Question: I want to achieve a (upright) seekbar to control volume. Currently it shows as a horizontal one. This image below is similar to the layout which I want to achieve.
After clicking the sound button, the seekbar to control volume should be open up when I click on sound icon.

Can anyone help me out with this problem?
Below is the code:
'''
<?xml version="1.0" encoding="utf-8"?>
<RelativeLayout xmlns:android="http://schemas.android.com/apk/res/android"
xmlns:app="http://schemas.android.com/apk/res-auto"
android:orientation="vertical"
android:layout_width="match_parent"
android:layout_height="match_parent"
android:isScrollContainer="true"
android:id="@+id/r1">
<android.support.v7.widget.Toolbar
xmlns:android="http://schemas.android.com/apk/res/android"
android:layout_width="fill_parent" android:layout_height="wrap_content"
android:background="#38538e"
android:id="@+id/toolBar"
android:fitsSystemWindows="true"
android:theme="@style/ThemeOverlay.AppCompat.Dark"
android:layout_alignBottom="@+id/horizontalScrollView"
android:layout_marginLeft="45dp"
android:layout_marginTop="7dp"
android:layout_alignParentRight="true"
android:layout_alignParentEnd="true">
</android.support.v7.widget.Toolbar>
<LinearLayout
android:layout_width="wrap_content" android:layout_height="wrap_content"
android:layout_alignBottom="@+id/toolbartitle"
android:layout_toLeftOf="@+id/toolbartitle"
android:layout_toStartOf="@+id/toolbartitle"
android:id="@+id/linearLayout3"
android:orientation="horizontal"></LinearLayout>
<HorizontalScrollView
android:layout_width="match_parent" android:layout_height="wrap_content"
android:id="@+id/horizontalScrollView"
android:fillViewport="false"
android:background="#ffffff"
android:layout_alignParentTop="true"
android:layout_alignParentLeft="true"
android:layout_alignParentStart="true"
android:scrollbars="none"
android:scrollbarAlwaysDrawHorizontalTrack="true"
android:contextClickable="false"
android:focusable="false"
android:layout_marginTop="80dp">
<RelativeLayout
android:layout_width="match_parent" android:layout_height="wrap_content"
android:background="#ffffff"
android:layout_alignTop="@+id/horizontalScrollView"
android:layout_alignParentLeft="true"
android:layout_alignParentStart="true">
<RelativeLayout
android:layout_width="match_parent" android:layout_height="wrap_content"
android:id="@+id/miniscrollRelative"
android:layout_alignParentTop="true"
android:layout_alignParentLeft="true"
android:layout_alignParentStart="true">
<TextView
android:layout_width="wrap_content" android:layout_height="wrap_content"
android:text="@string/home"
android:id="@+id/textViewab"
android:layout_alignParentLeft="true"
android:layout_alignParentStart="true"
android:layout_marginLeft="20dp"
android:layout_marginTop="50dp"
android:textSize="8dp"/>
<TextView
android:layout_width="wrap_content" android:layout_height="wrap_content"
android:text="@string/player"
android:id="@+id/textViewba"
android:layout_alignParentTop="true"
android:layout_alignParentLeft="true"
android:layout_alignParentStart="true"
android:layout_marginLeft="70dp"
android:layout_marginTop="50dp"
android:textSize="8dp" />
<TextView
android:layout_width="wrap_content" android:layout_height="wrap_content"
android:text="@string/Your_play.."
android:id="@+id/textViewca"
android:layout_alignParentTop="true"
android:layout_alignParentLeft="true"
android:layout_alignParentStart="true"
android:layout_marginLeft="130dp"
android:layout_marginTop="50dp"
android:textSize="8dp" />
<TextView
android:layout_width="wrap_content" android:layout_height="wrap_content"
android:text="@string/downloads"
android:id="@+id/textViewda"
android:layout_alignParentTop="true"
android:layout_alignParentLeft="true"
android:layout_alignParentStart="true"
android:layout_marginLeft="200dp"
android:layout_marginTop="50dp"
android:textSize="8dp" />
<TextView
android:layout_width="wrap_content" android:layout_height="wrap_content"
android:textAppearance="?android:attr/textAppearanceSmall"
android:text="@string/streaming"
android:id="@+id/textViewea"
android:layout_alignParentTop="true"
android:layout_alignParentLeft="true"
android:layout_alignParentStart="true"
android:layout_marginLeft="270dp"
android:layout_marginTop="50dp"
android:textSize="8dp" />
<ImageButton
android:layout_width="wrap_content" android:layout_height="wrap_content"
android:id="@+id/imageButtonhomea"
android:src="@drawable/homenew"
android:background="#ffffff"
android:paddingLeft="10dp"
android:paddingBottom="10dp"
android:paddingRight="10dp"
android:paddingTop="8dp"
android:layout_alignBottom="@+id/imageButtonda"
android:layout_toRightOf="@+id/imageButtonaab"
android:layout_toEndOf="@+id/imageButtonaab" />
<ImageButton
android:layout_width="wrap_content" android:layout_height="wrap_content"
android:id="@+id/imageButtonaa"
android:src="@drawable/player"
android:layout_marginLeft="60dp"
android:background="#ffffff"
android:layout_marginTop="10dp"
android:paddingLeft="10dp"
android:paddingBottom="10dp"
android:paddingRight="10dp"
android:paddingTop="8dp"/>
<ImageButton
android:layout_width="wrap_content" android:layout_height="wrap_content"
android:id="@+id/imageButtonaab"
android:src="@drawable/player_active"
android:layout_marginLeft="60dp"
android:background="#ffffff"
android:layout_marginTop="10dp"
android:paddingLeft="10dp"
android:paddingBottom="10dp"
android:paddingRight="10dp"
android:paddingTop="8dp"
android:visibility="gone"/>
<ImageButton
android:layout_width="wrap_content" android:layout_height="wrap_content"
android:id="@+id/imageButtonba"
android:src="@drawable/mydownload"
android:layout_marginLeft="195dp"
android:background="#ffffff"
android:paddingLeft="10dp"
android:paddingBottom="10dp"
android:paddingRight="10dp"
android:paddingTop="8dp"
android:layout_marginTop="10dp"/>
<ImageButton
android:layout_width="wrap_content" android:layout_height="wrap_content"
android:id="@+id/imageButtonbab"
android:src="@drawable/download_active"
android:layout_marginLeft="195dp"
android:background="#ffffff"
android:paddingLeft="10dp"
android:paddingBottom="10dp"
android:paddingRight="10dp"
android:paddingTop="8dp"
android:layout_marginTop="10dp"
android:visibility="gone"/>
<ImageButton
android:layout_width="wrap_content" android:layout_height="wrap_content"
android:id="@+id/imageButtonca"
android:src="@drawable/playlist"
android:layout_marginLeft="130dp"
android:background="#ffffff"
android:paddingLeft="10dp"
android:paddingBottom="10dp"
android:paddingRight="10dp"
android:paddingTop="8dp"
android:layout_marginTop="10dp"
/>
<ImageButton
android:layout_width="wrap_content" android:layout_height="wrap_content"
android:id="@+id/imageButtoncab"
android:src="@drawable/playlist_active"
android:layout_marginLeft="130dp"
android:background="#ffffff"
android:paddingLeft="10dp"
android:paddingBottom="10dp"
android:paddingRight="10dp"
android:paddingTop="8dp"
android:layout_marginTop="10dp"
android:visibility="gone"/>
<ImageButton
android:layout_width="wrap_content" android:layout_height="wrap_content"
android:id="@+id/imageButtonda"
android:src="@drawable/streaming"
android:layout_marginLeft="265dp"
android:background="#ffffff"
android:paddingLeft="10dp"
android:paddingBottom="10dp"
android:paddingRight="10dp"
android:paddingTop="8dp"
android:layout_marginTop="10dp"/>
<ImageButton
android:layout_width="wrap_content" android:layout_height="wrap_content"
android:id="@+id/imageButtondab"
android:src="@drawable/streaming_active"
android:layout_marginLeft="265dp"
android:background="#ffffff"
android:paddingLeft="10dp"
android:paddingBottom="10dp"
android:paddingRight="10dp"
android:paddingTop="8dp"
android:layout_marginTop="10dp"
android:visibility="gone"/>
</RelativeLayout>
<RelativeLayout
android:layout_width="match_parent" android:layout_height="wrap_content"
android:layout_toRightOf="@+id/miniscrollRelative"
android:layout_marginLeft="30dp">
<TextView
android:layout_width="wrap_content" android:layout_height="wrap_content"
android:textAppearance="?android:attr/textAppearanceSmall"
android:text="@string/send_wishes"
android:id="@+id/textViewfa"
android:textSize="8dp"
android:layout_marginLeft="8dp"
android:layout_marginTop="50dp"
/>
<TextView
android:layout_width="wrap_content" android:layout_height="wrap_content"
android:textAppearance="?android:attr/textAppearanceSmall"
android:text="@string/hit_parade"
android:id="@+id/textViewga"
android:textSize="8dp"
android:layout_marginLeft="78dp"
android:layout_marginTop="50dp"
/>
<TextView
android:layout_width="wrap_content" android:layout_height="wrap_content"
android:textAppearance="?android:attr/textAppearanceSmall"
android:text="@string/uzbek_instr"
android:id="@+id/textViewha"
android:textSize="8dp"
android:layout_marginLeft="145dp"
android:layout_marginTop="50dp"
/>
<TextView
android:layout_width="wrap_content" android:layout_height="wrap_content"
android:textAppearance="?android:attr/textAppearanceSmall"
android:text="@string/your_news"
android:id="@+id/textViewia"
android:textSize="8dp"
android:layout_marginLeft="220dp"
android:layout_marginTop="50dp"
/>
<TextView
android:layout_width="wrap_content" android:layout_height="wrap_content"
android:textAppearance="?android:attr/textAppearanceSmall"
android:text="@string/extras"
android:id="@+id/textViewja"
android:textSize="8dp"
android:layout_marginLeft="300dp"
android:layout_marginTop="50dp"
android:layout_marginRight="5dp"/>
<ImageButton
android:layout_width="wrap_content" android:layout_height="wrap_content"
android:id="@+id/imageButtonea"
android:src="@drawable/wishes"
android:paddingLeft="10dp"
android:paddingBottom="10dp"
android:paddingRight="10dp"
android:paddingTop="8dp"
android:background="#ffffff"
android:layout_alignTop="@+id/imageButtonfa"
android:layout_alignParentLeft="true"
android:layout_alignParentStart="true" />
<ImageButton
android:layout_width="wrap_content" android:layout_height="wrap_content"
android:id="@+id/imageButtoneab"
android:src="@drawable/hitparadea"
android:layout_marginLeft="10dp"
android:layout_marginTop="10dp"
android:paddingLeft="10dp"
android:paddingBottom="10dp"
android:paddingRight="10dp"
android:paddingTop="8dp"
android:background="#ffffff"
android:visibility="gone"/>
<ImageButton
android:layout_width="wrap_content" android:layout_height="wrap_content"
android:id="@+id/imageButtonfa"
android:src="@drawable/hitparade"
android:layout_marginLeft="80dp"
android:layout_marginTop="10dp"
android:background="#ffffff"
android:paddingLeft="10dp"
android:paddingBottom="10dp"
android:paddingRight="10dp"
android:paddingTop="8dp"/>
<ImageButton
android:layout_width="wrap_content" android:layout_height="wrap_content"
android:id="@+id/imageButtonfab"
android:src="@drawable/hitparade1"
android:layout_marginLeft="80dp"
android:layout_marginTop="10dp"
android:background="#ffffff"
android:paddingLeft="10dp"
android:paddingBottom="10dp"
android:paddingRight="10dp"
android:paddingTop="8dp"
android:visibility="gone"/>
<ImageButton
android:layout_width="wrap_content" android:layout_height="wrap_content"
android:id="@+id/imageButtonga"
android:src="@drawable/instrument"
android:layout_marginLeft="150dp"
android:layout_marginTop="10dp"
android:paddingLeft="10dp"
android:paddingBottom="10dp"
android:paddingRight="10dp"
android:paddingTop="8dp"
android:background="#ffffff"/>
<ImageButton
android:layout_width="wrap_content" android:layout_height="wrap_content"
android:id="@+id/imageButtongab"
android:src="@drawable/instrument_active"
android:layout_marginLeft="150dp"
android:layout_marginTop="10dp"
android:paddingLeft="10dp"
android:paddingBottom="10dp"
android:paddingRight="10dp"
android:paddingTop="8dp"
android:background="#ffffff"
android:visibility="gone"/>
<ImageButton
android:layout_width="wrap_content" android:layout_height="wrap_content"
android:id="@+id/imageButtonha"
android:src="@drawable/news"
android:layout_marginLeft="220dp"
android:layout_marginTop="10dp"
android:paddingLeft="10dp"
android:paddingBottom="10dp"
android:paddingRight="10dp"
android:paddingTop="8dp"
android:background="#ffffff"/>
<ImageButton
android:layout_width="wrap_content" android:layout_height="wrap_content"
android:id="@+id/imageButtonhab"
android:src="@drawable/news_active"
android:layout_marginLeft="220dp"
android:layout_marginTop="10dp"
android:paddingLeft="10dp"
android:paddingBottom="10dp"
android:paddingRight="10dp"
android:paddingTop="8dp"
android:background="#ffffff"
android:visibility="gone"/>
<ImageButton
android:layout_width="wrap_content" android:layout_height="wrap_content"
android:id="@+id/imageButtonia"
android:src="@drawable/extras"
android:layout_marginLeft="290dp"
android:layout_marginTop="10dp"
android:background="#ffffff"
android:paddingLeft="10dp"
android:paddingBottom="10dp"
android:paddingRight="10dp"
android:paddingTop="8dp"
android:layout_marginRight="5dp"/>
<ImageButton
android:layout_width="wrap_content" android:layout_height="wrap_content"
android:id="@+id/imageButtoniab"
android:src="@drawable/extras_active"
android:layout_marginLeft="290dp"
android:layout_marginTop="10dp"
android:background="#ffffff"
android:paddingLeft="10dp"
android:paddingBottom="10dp"
android:paddingRight="10dp"
android:paddingTop="8dp"
android:layout_marginRight="5dp"
android:visibility="gone"/>
</RelativeLayout>
</RelativeLayout>
</HorizontalScrollView>
<ImageButton
android:layout_height="wrap_content"
android:layout_width="wrap_content"
android:background="@drawable/right"
android:layout_alignParentRight="true"
android:layout_alignParentEnd="true"
android:layout_alignBottom="@+id/horizontalScrollView"
android:layout_alignTop="@+id/toolBar"
android:id="@+id/right" />
<ImageButton
android:id="@+id/left"
android:layout_height="wrap_content"
android:layout_width="wrap_content"
android:background="@drawable/left"
android:layout_alignParentLeft="true"
android:layout_alignParentStart="true"
android:layout_alignBottom="@+id/horizontalScrollView"
android:layout_alignTop="@+id/toolBar" />
<FrameLayout
android:layout_width="match_parent" android:layout_height="match_parent"
android:name="android.app.ListFragment"
android:id="@+id/fragment"
android:background="#ffffff"
android:layout_below="@+id/horizontalScrollView"
android:layout_alignRight="@+id/toolBar"
android:layout_alignEnd="@+id/toolBar">
<FrameLayout
android:background="#f2434242"
android:layout_width="match_parent"
android:layout_height="202dp"
android:layout_gravity="left|bottom">
<ImageView
android:layout_width="49dp"
android:layout_height="49dp"
android:background="@drawable/playerbar"/>
<RelativeLayout
android:layout_width="match_parent"
android:layout_height="263dp"
android:layout_gravity="left|center_vertical">
<ToggleButton
android:background="@drawable/minipause"
android:textOn=""
android:textOff=""
android:src="@drawable/mini"
android:layout_width="35dp"
android:layout_height="35dp"
android:id="@+id/button2"
android:layout_gravity="center_horizontal|top"
android:layout_marginRight="29dp"
android:layout_marginEnd="29dp"
android:layout_alignTop="@+id/textView5"
android:layout_toLeftOf="@+id/button4"
android:layout_toStartOf="@+id/button4" />
<Button
android:background="@drawable/minisound"
android:layout_width="35dp"
android:layout_height="35dp"
android:id="@+id/button4"
android:layout_gravity="center_horizontal|top"
android:layout_alignTop="@+id/button2"
android:layout_alignParentRight="true"
android:layout_alignParentEnd="true" />
<SeekBar
android:layout_width="match_parent"
android:layout_height="2dp"
android:id="@+id/seekBar2"
android:layout_weight="0.87"
android:progress="100"
android:progressDrawable="@drawable/seekbar3"
android:max="200"
android:thumb="@null"
android:maxHeight="3dp"
android:paddingLeft="10dp"
android:paddingRight="10dp"
android:layout_below="@+id/button2"
android:layout_alignParentLeft="true"
android:layout_alignParentStart="true"
android:layout_marginTop="30dp" />
<TextView
android:layout_width="wrap_content"
android:layout_height="wrap_content"
android:text="Radio"
android:textColor="#ffffff"
android:id="@+id/textView5"
android:layout_alignParentTop="true"
android:layout_alignParentLeft="true"
android:layout_alignParentStart="true"
android:layout_marginLeft="54dp"
android:layout_marginStart="54dp"
android:layout_marginTop="38dp" />
<TextView
android:layout_width="wrap_content"
android:layout_height="wrap_content"
android:text="UZ"
android:textColor="#ffffff"
android:id="@+id/textView6"
android:layout_below="@+id/textView5"
android:layout_alignLeft="@+id/textView5"
android:layout_alignStart="@+id/textView5" />
</RelativeLayout>
</FrameLayout>
</FrameLayout>
<TextView
android:layout_width="match_parent" android:layout_height="50dp"
android:text="player"
android:textSize="22sp"
android:gravity = "center"
android:id="@+id/toolbartitle"
android:layout_above="@+id/toolBar"
android:layout_alignLeft="@+id/toolBar"
android:layout_alignStart="@+id/toolBar" />
'''
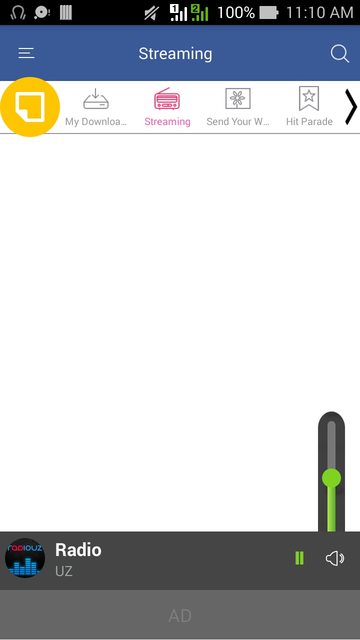
Answer: You can try the following library to create a custom vertical seekbar,
'''
dependencies {
compile 'com.h6ah4i.android.widget.verticalseekbar:verticalseekbar:0.7.0'
}
'''
To use in your xml layout,
'''
<!-- This library requires pair of the VerticalSeekBar and VerticalSeekBarWrapper classes -->
<com.h6ah4i.android.widget.verticalseekbar.VerticalSeekBarWrapper
android:layout_width="wrap_content"
android:layout_height="150dp">
<com.h6ah4i.android.widget.verticalseekbar.VerticalSeekBar
android:id="@+id/mySeekBar"
android:layout_width="0dp"
android:layout_height="0dp"
android:splitTrack="false"
app:seekBarRotation="CW90" /> <!-- Rotation: CW90 or CW270 -->
</com.h6ah4i.android.widget.verticalseekbar.VerticalSeekBarWrapper>
'''
Reference: <URL>
Update: To customize the seekbar, you need to add the & . First of all, Create the following drawables into the drawable folder,
'''
<?xml version="1.0" encoding="utf-8"?>
<selector xmlns:android="http://schemas.android.com/apk/res/android">
<item>
<shape android:shape="rectangle">
<solid android:color="#404040" />
<corners android:radius="40dp" />
</shape>
</item>
</selector>
'''
'''
<?xml version="1.0" encoding="utf-8"?>
<shape xmlns:android="http://schemas.android.com/apk/res/android" android:shape="line">
<stroke
android:width="4dp"
android:color="#777777" />
</shape>
'''
'''
<?xml version="1.0" encoding="utf-8"?>
<layer-list xmlns:android="http://schemas.android.com/apk/res/android">
<item
android:id="@android:id/background"
android:drawable="@drawable/seekbar_background"
android:left="2dp">
</item>
<item android:id="@android:id/progress">
<clip android:drawable="@drawable/seekbar_progress" />
</item>
</layer-list>
'''
and finally,
'''
<?xml version="1.0" encoding="utf-8"?>
<layer-list xmlns:android="http://schemas.android.com/apk/res/android">
<item>
<shape android:shape="oval">
<solid android:color="#7FD319" />
<size
android:width="15dp"
android:height="15dp" />
</shape>
</item>
</layer-list>
'''
Now update your seekbar with the & ,
'''
<!-- This library requires pair of the VerticalSeekBar and VerticalSeekBarWrapper classes -->
<com.h6ah4i.android.widget.verticalseekbar.VerticalSeekBarWrapper
android:layout_width="wrap_content"
android:layout_height="match_parent"
android:layout_gravity="center">
<com.h6ah4i.android.widget.verticalseekbar.VerticalSeekBar
android:id="@+id/opacity_seek"
android:layout_width="wrap_content"
android:layout_height="wrap_content"
android:background="@null"
android:progressDrawable="@drawable/seekbar"
android:splitTrack="false"
android:thumb="@drawable/seekbar_thumb_green"
app:seekBarRotation="CW270" /> <!-- Rotation: CW90 or CW270 -->
</com.h6ah4i.android.widget.verticalseekbar.VerticalSeekBarWrapper>
'''